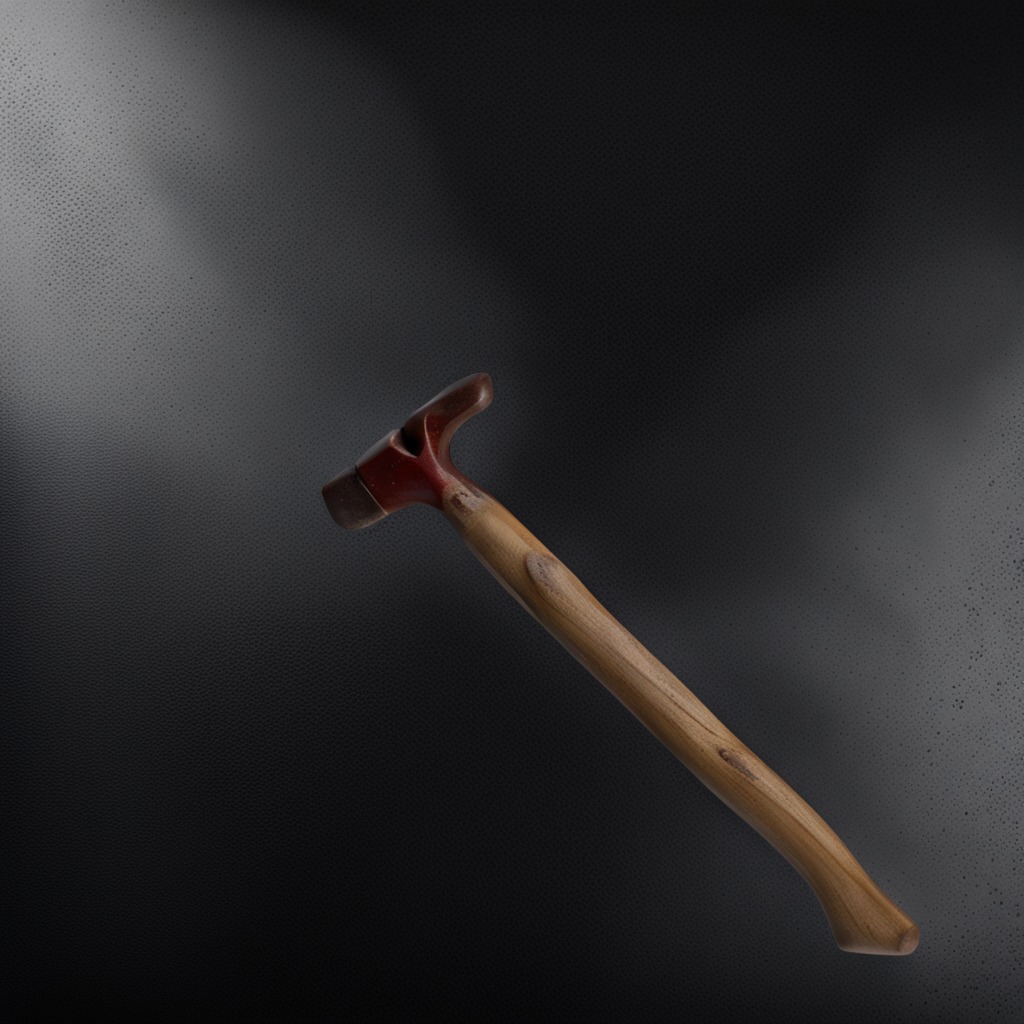
A hammer is lying on the tabletop.